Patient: sex M, age 48
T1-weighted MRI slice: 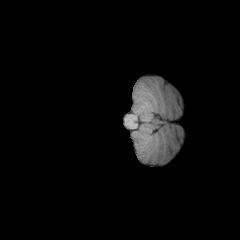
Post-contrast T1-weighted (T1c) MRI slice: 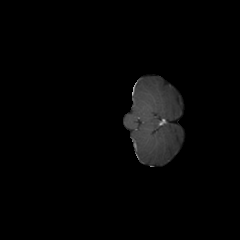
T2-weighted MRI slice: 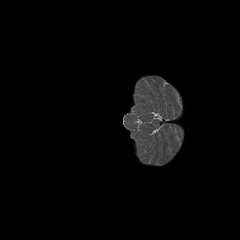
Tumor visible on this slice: no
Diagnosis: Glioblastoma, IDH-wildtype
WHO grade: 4